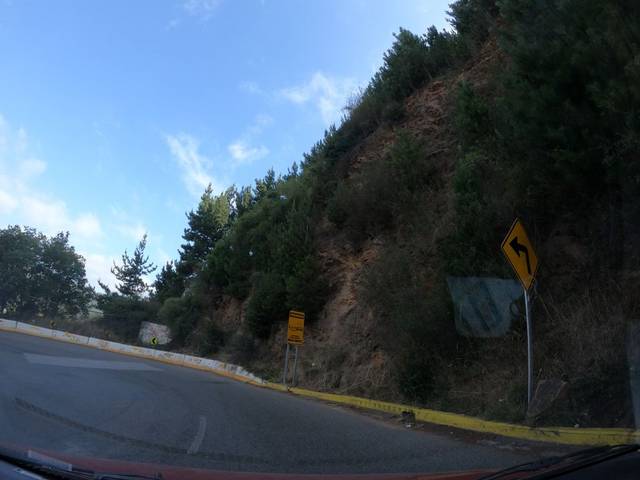
Region: Chile
Coordinates: -36.636, -72.955